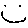
Label: smiley face